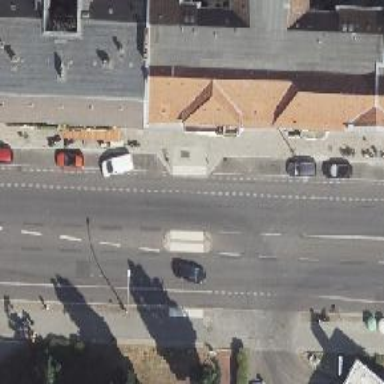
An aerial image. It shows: Secondary road with asphalt surface. There is separate sidewalk and lane for cyclists on both sides. The parking lane on the left side is parallel-oriented.